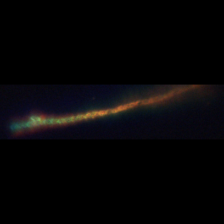
Taxon: Chaetoceros
Group: Diatoms